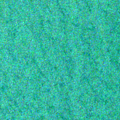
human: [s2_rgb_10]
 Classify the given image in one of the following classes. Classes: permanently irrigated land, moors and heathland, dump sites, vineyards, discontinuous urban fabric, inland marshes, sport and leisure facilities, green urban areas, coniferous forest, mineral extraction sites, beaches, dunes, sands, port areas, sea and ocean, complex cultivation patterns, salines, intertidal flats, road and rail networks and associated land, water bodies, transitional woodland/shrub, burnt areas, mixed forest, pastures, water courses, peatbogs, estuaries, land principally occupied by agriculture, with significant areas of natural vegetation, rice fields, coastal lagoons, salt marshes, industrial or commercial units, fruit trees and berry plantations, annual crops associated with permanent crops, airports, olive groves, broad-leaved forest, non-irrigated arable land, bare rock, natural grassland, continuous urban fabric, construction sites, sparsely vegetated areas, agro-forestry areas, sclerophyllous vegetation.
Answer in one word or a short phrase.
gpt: sea and ocean